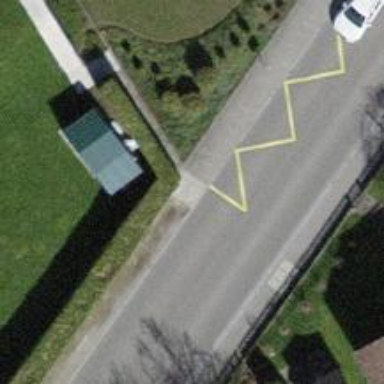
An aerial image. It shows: Public transport stop position.